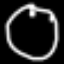
Label: clock